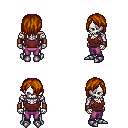
a pixel art fantasy rpg character, male body template, skeleton, maroon pirate shirt, magenta pants, brunette bangs hairstyle, leather bracers, metal boots, four views (front, back, left, right), 2x2 character sprite sheet, small pixel art, hard edges, no anti-aliasing